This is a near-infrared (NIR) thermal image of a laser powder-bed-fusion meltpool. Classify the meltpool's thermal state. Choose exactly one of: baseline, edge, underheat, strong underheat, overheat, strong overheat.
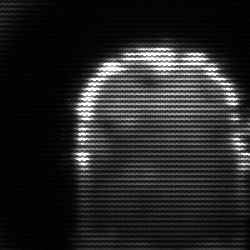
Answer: baseline